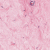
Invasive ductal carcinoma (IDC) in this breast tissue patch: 0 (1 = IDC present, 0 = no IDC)